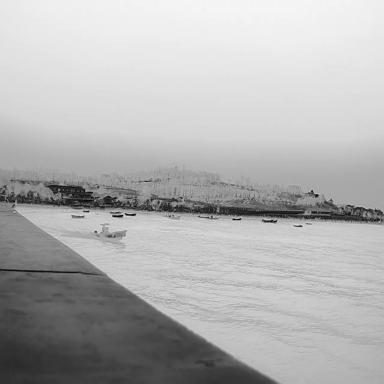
There is a canoe in the infrared image.